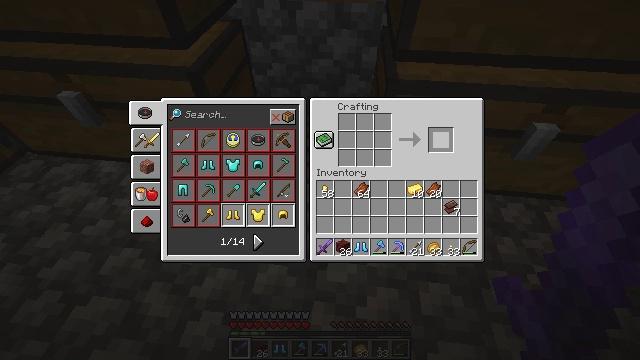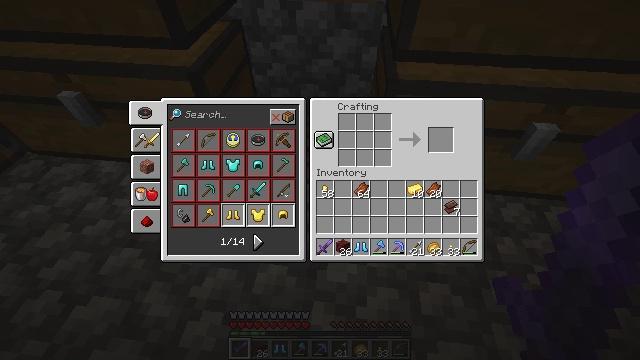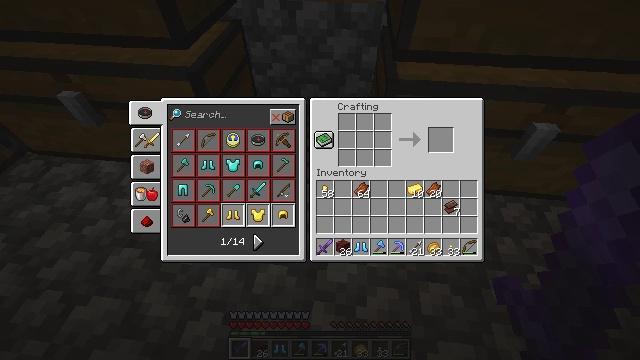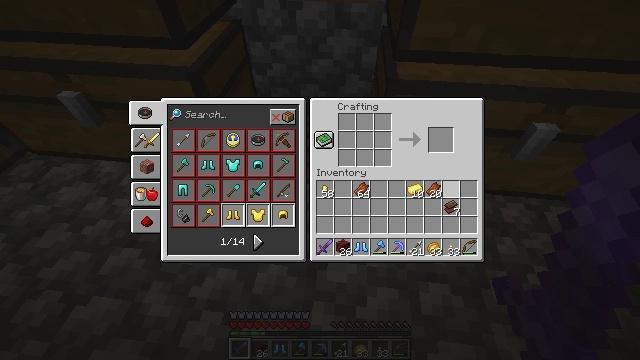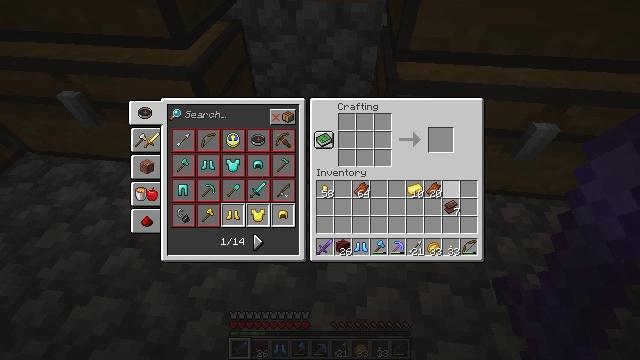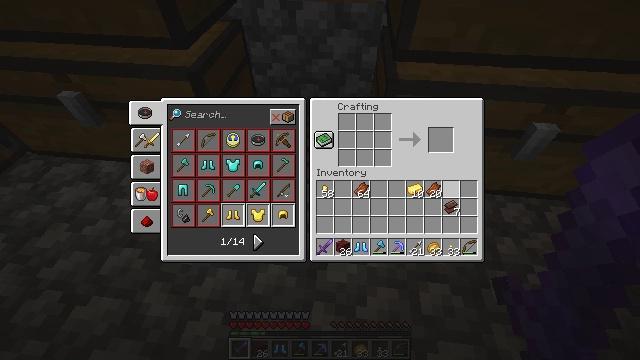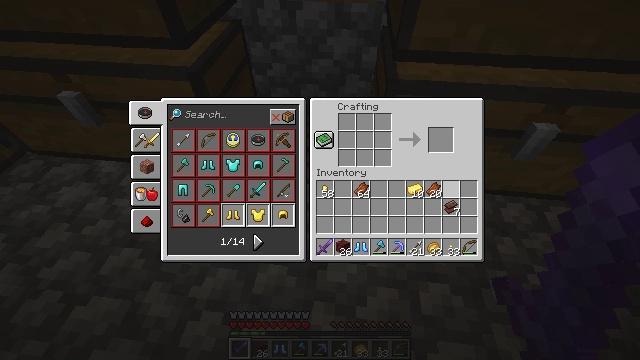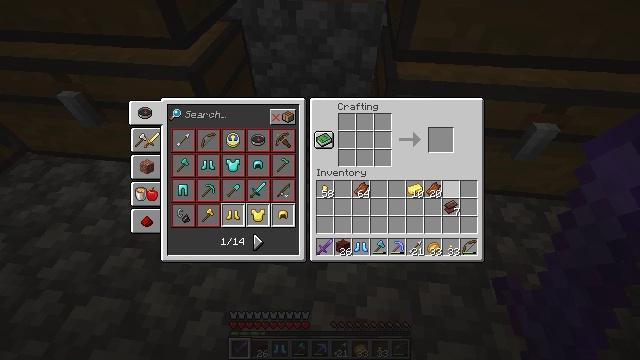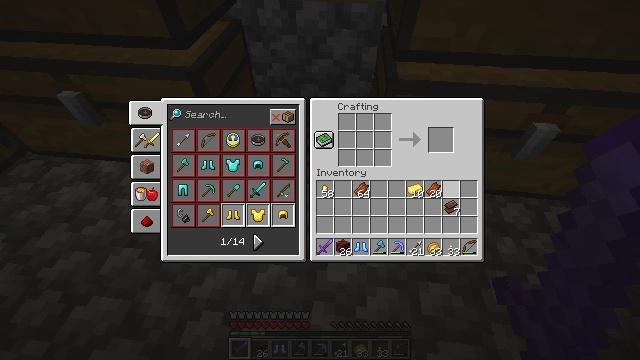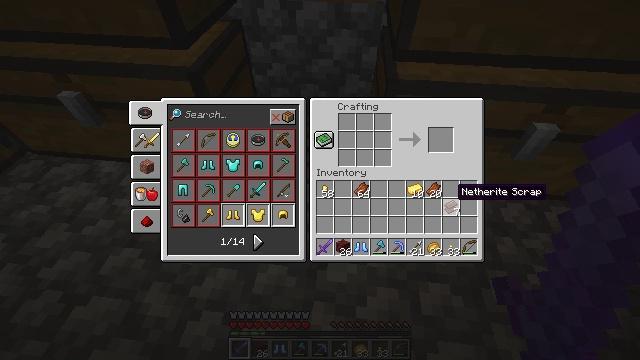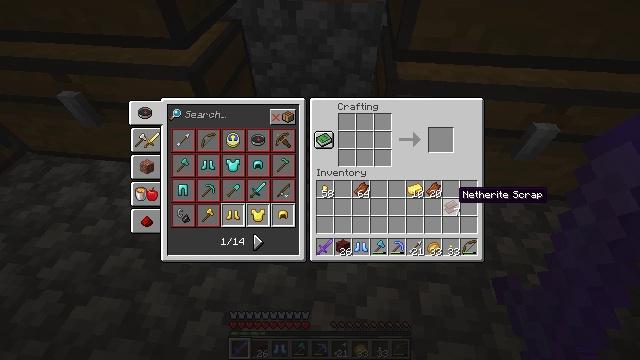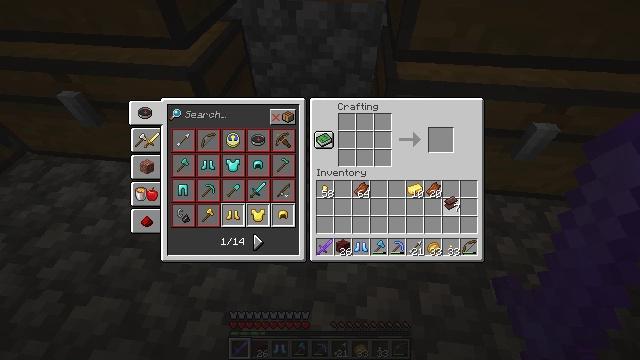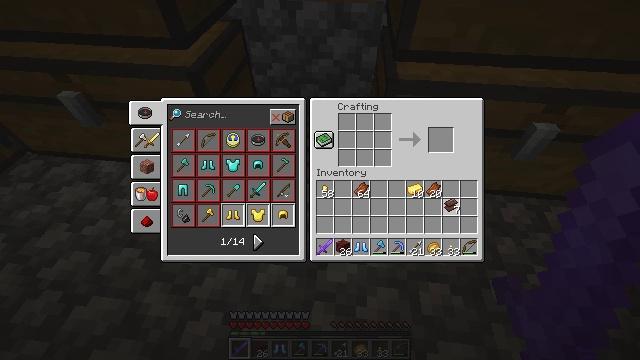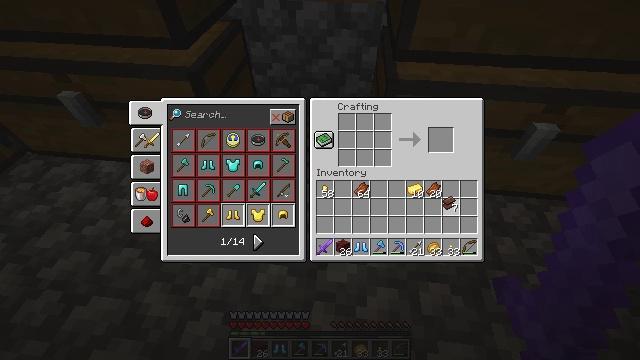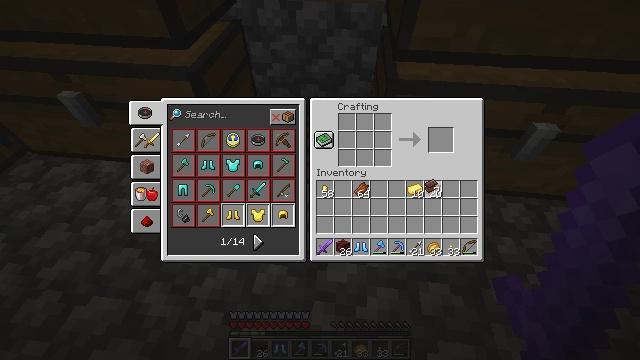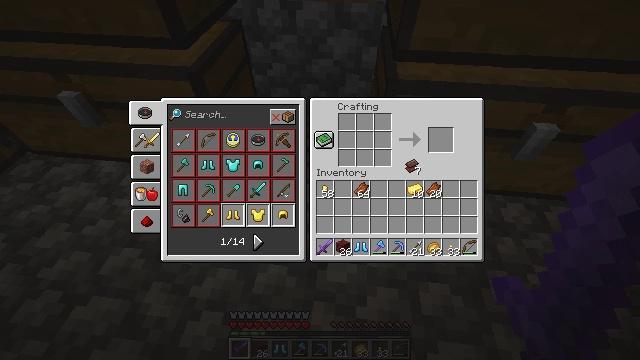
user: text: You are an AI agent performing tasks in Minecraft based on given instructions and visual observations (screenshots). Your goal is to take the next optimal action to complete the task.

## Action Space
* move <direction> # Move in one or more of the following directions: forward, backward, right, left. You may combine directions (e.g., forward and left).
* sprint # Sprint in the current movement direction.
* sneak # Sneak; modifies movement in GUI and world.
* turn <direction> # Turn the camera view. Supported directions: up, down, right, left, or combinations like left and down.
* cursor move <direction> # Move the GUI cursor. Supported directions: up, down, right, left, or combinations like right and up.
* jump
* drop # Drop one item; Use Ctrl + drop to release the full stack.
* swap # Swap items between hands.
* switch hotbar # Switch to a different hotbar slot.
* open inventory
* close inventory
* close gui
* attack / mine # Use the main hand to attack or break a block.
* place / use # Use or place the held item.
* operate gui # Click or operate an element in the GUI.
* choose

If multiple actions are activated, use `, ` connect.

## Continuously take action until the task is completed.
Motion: motion action
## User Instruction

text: Combine materials to craft a netherite ingot.
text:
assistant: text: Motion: sneak, cursor move down, open gui
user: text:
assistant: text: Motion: sneak, cursor move down
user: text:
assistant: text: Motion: cursor move down
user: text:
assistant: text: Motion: no_op
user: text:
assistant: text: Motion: no_op
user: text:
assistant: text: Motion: no_op
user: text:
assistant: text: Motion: no_op
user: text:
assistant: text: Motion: no_op
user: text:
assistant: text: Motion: no_op
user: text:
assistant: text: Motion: no_op
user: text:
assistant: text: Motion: operate gui
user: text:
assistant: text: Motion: operate gui
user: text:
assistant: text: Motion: operate gui
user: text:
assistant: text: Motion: cursor move left and up
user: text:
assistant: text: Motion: cursor move left and up
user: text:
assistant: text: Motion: cursor move left and up
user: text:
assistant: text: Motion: cursor move left and up
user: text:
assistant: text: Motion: no_op
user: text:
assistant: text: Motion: no_op
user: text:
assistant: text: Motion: no_op
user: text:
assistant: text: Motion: no_op
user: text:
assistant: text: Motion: no_op
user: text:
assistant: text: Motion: choose
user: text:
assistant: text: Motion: choose
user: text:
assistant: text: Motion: choose
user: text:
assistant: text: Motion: cursor move left, choose
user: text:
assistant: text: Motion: cursor move left, choose
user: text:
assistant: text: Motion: choose
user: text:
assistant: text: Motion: choose
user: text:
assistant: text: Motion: choose